Question: Microsoft launched Visual studio 2012 which can be integrated with Git (and github), I'm using the following reference <URL>, but i'm not getting any option to commit my code. Do i need to install/use Github for windows? Or is it possible to integrate with github directly from visual studio?

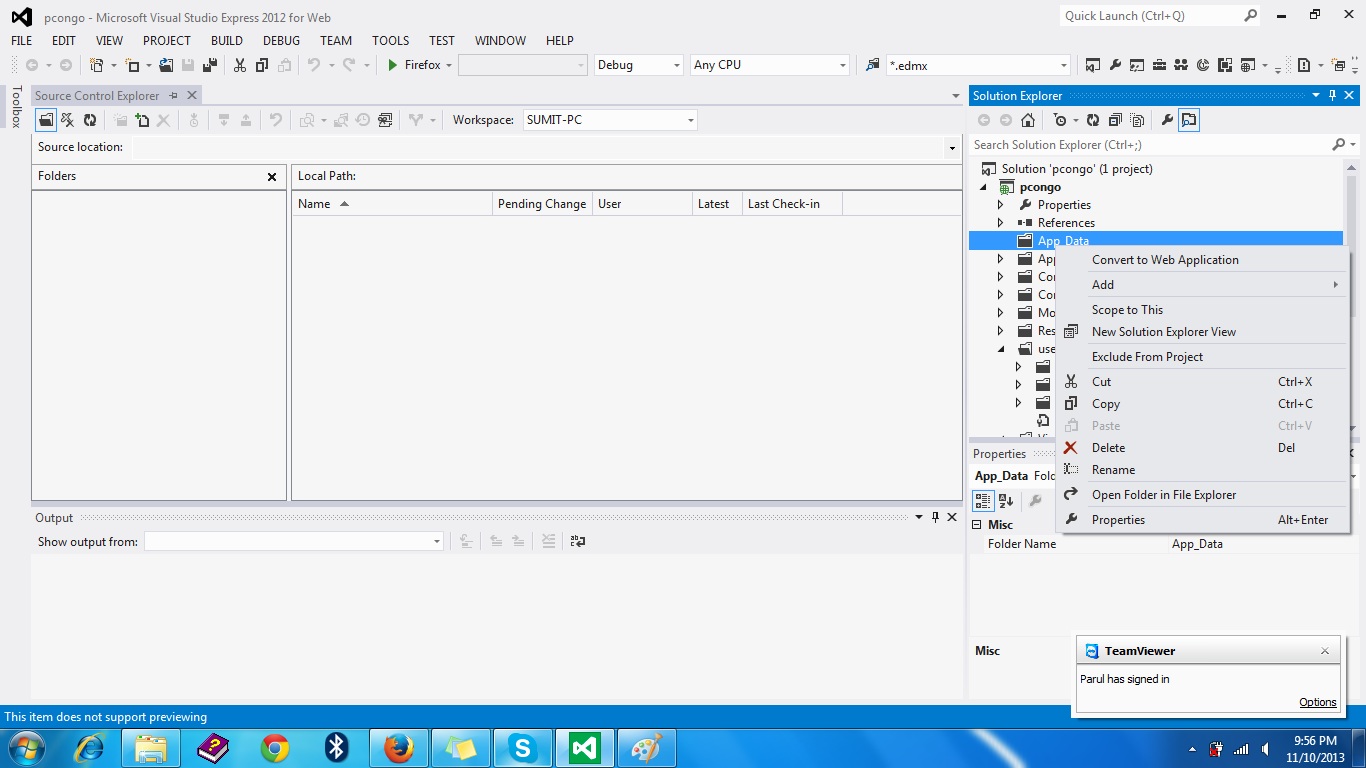
Answer: First of all, install <URL>.
If you're using , Git support is built in and doesn't require any plugin installation.
Then, under Source Control, ensure that you have the "Microsoft Git Provider" enabled:

Open the Team Explorer tab. When you click the button in the toolbar (looks like a power plug), make sure your repository is listed under Local Git Repositories, or use the option to clone a repository to your system.

When you click clone you can enter an existing GitHub repository location, use the "HTTPS" location of your repository. Visual Studio doesn't support SSH. You can use the location picker on your GtiHub repository page to get the right clone url.

Then finally, on the 'Unsynced Commits' tab you can click Sync to synchronize your local repository with the remote, this will ask for your GitHub credentials.

If you want to create a new repository from scratch, I have not the slightest idea of how to do that from the UI, but after creating an empty repository on GitHub, you should be able to add a new remote from the commandline. Visual Studio will then pick up that remote and allow you to push into it.
See the <URL>.